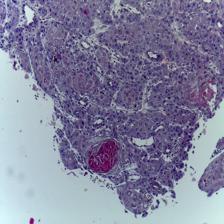
Diagnosis: OSCC